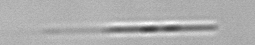
Label: Leptocylindrus